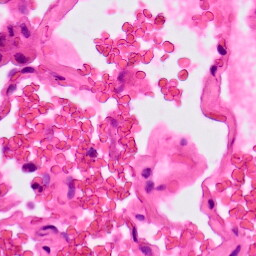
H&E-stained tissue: Lung